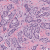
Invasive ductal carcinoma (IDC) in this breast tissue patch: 1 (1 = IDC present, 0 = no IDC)